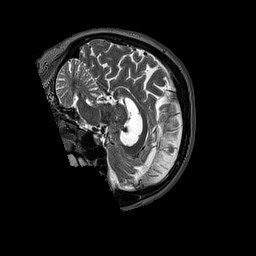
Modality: T2w
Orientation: sagittal
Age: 68
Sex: female
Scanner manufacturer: siemens
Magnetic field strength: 3 T
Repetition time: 3.2 s
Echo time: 0.567 s